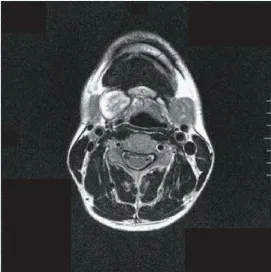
Preoperative imaging by CT and MRI. (c) MRI T2-weighted image high signal intensity. A mosaic pattern was visible in the high signal area.
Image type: radiology (mri)